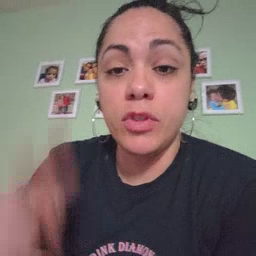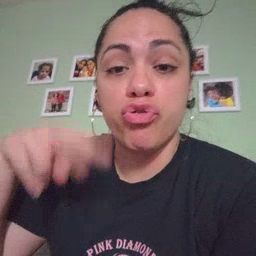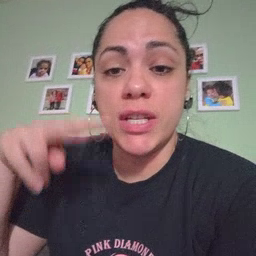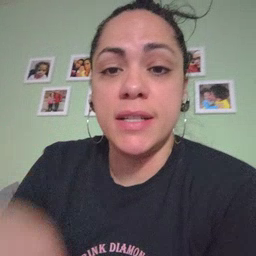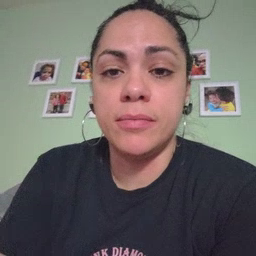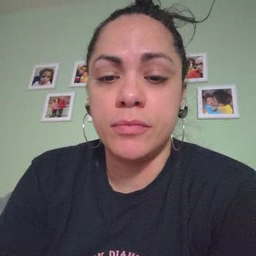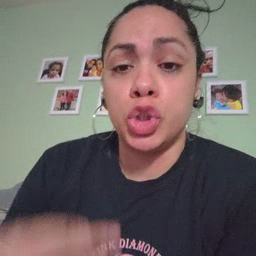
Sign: read